二年级 · 算术

裙子 58 元

台灯 35 元

小汽车 28 元

《格林童话》46元

(1) 买一辆小汽车和一本《格林童话》一共需要多少钱?

（2）李阿姨买了一条裙子和一盏台灯, 付出 100 元, 应找回多少钱?
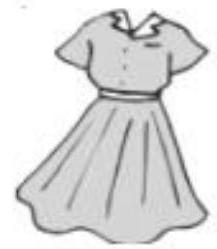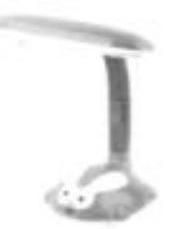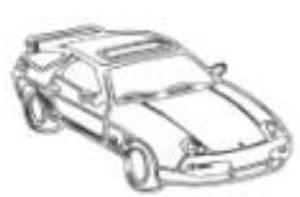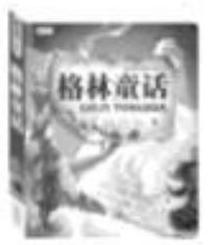
答案: $(1) $28+46=74$ (元)

74

(2) 综合算式: $100-(58+35)=7$ （元）

分步列式: $58+35=93$ (元)

$100-93=7 （$ 元 $)$

7